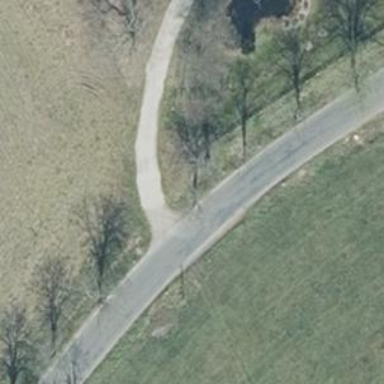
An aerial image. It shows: Avenue lined with broadleaved deciduous trees.